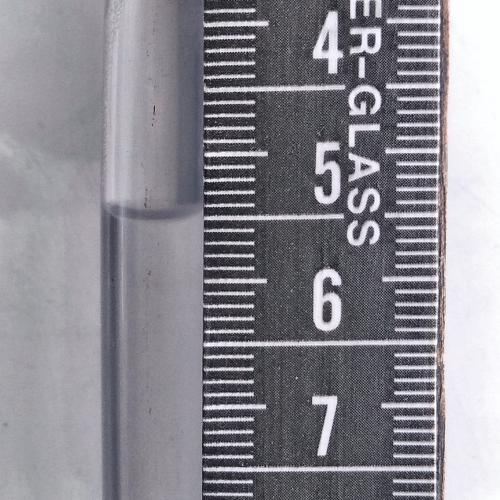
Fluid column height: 5.5 cm